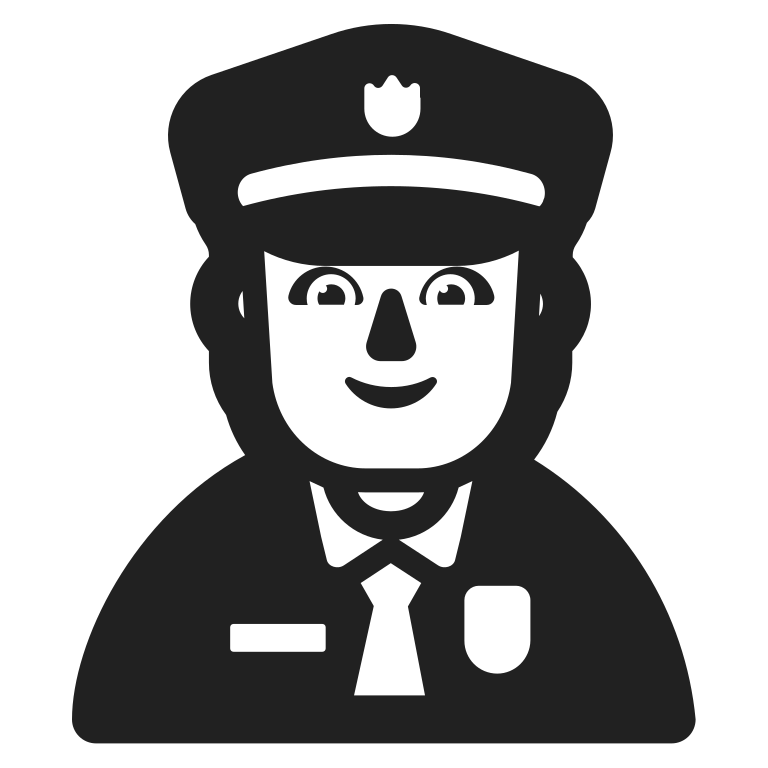
police officer high contrast default